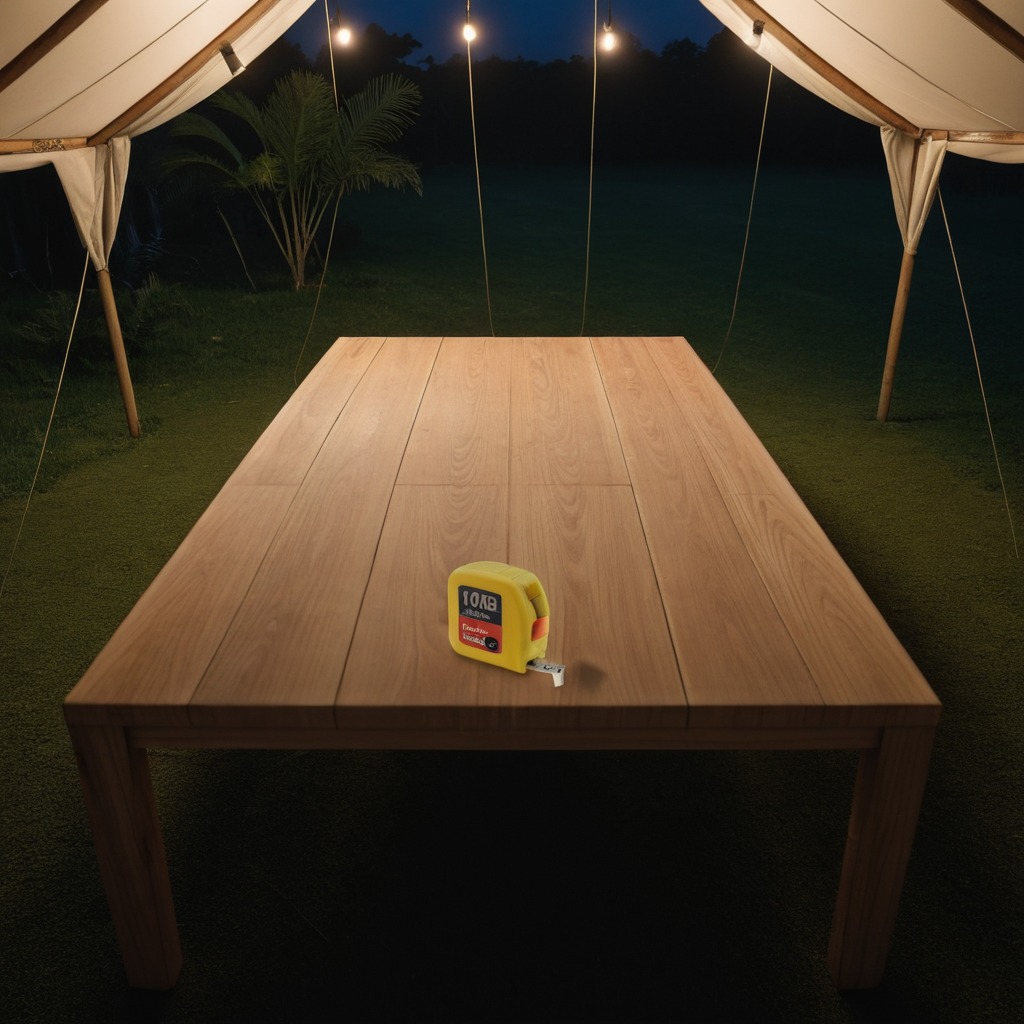
A measuring tape is lying on the wooden table inside a jungle field workshop tent at night.